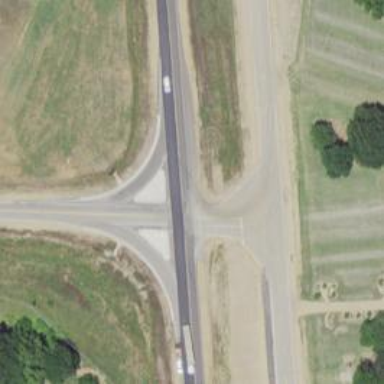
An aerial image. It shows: Primary link highway with asphalt surface.